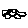
Label: car